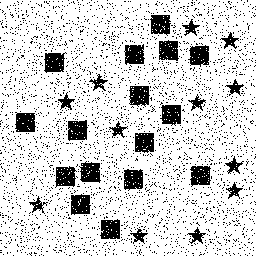
Squares: 16
Triangles: 0
Stars: 12
Total shapes: 28